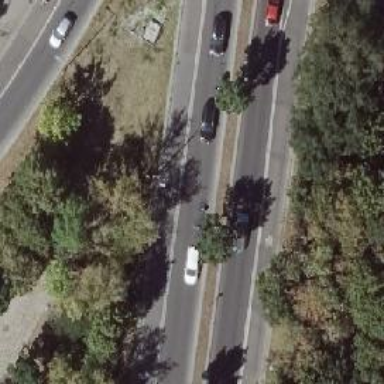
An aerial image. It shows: Beautiful avenue lined with deciduous broadleaved trees.